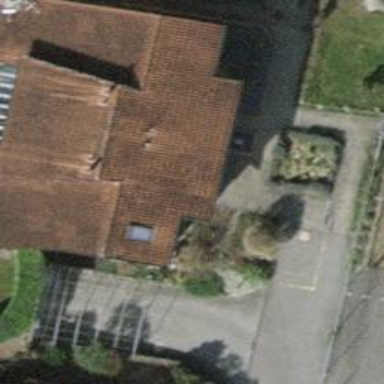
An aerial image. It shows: Semidetached house.